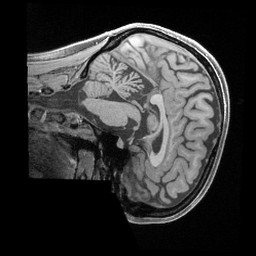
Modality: T1w
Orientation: sagittal
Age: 24
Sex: female
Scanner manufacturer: siemens
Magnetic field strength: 3 T
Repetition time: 2.4 s
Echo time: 0.00241 s